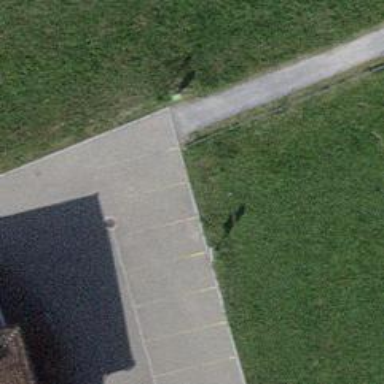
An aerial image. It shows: Footway with fine gravel surface.